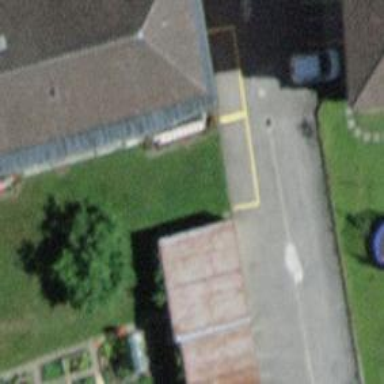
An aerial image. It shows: Garage.